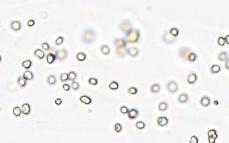
Label: Phaeocystis